Question:
Please see the above image, which shows a graphic of a timer, as well as a graphic of a progress bar, that I'd like to animate as I update the values of each. What's the best way to go about animating these as the values get updated? Also, the timer and progress bar are independent of each other.
Thanks.
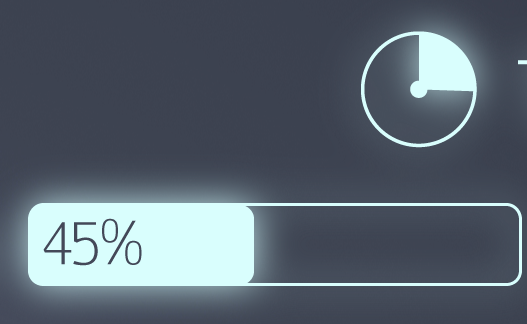
Answer:
Have you considered using the Tapku library to do this for you?
However if I was to do it myself I would use core graphics, and have the progress bar listen for progress updates (or timeout/failure) by subscribing to say MyProgressBarController. I couldn't tell if your questions was about the graphics of doing this or the code.
CoreGraphics can definitely do what you want, use some blur and drop shadow to emulate the edge look.